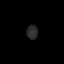
Tissue: lung
Cell type: T cells
Senescence score: 0.169
Nuclear area (px): 157
Mean DAPI intensity: 41.643